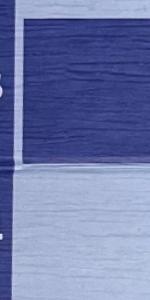
Label: Empty